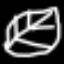
Label: leaf